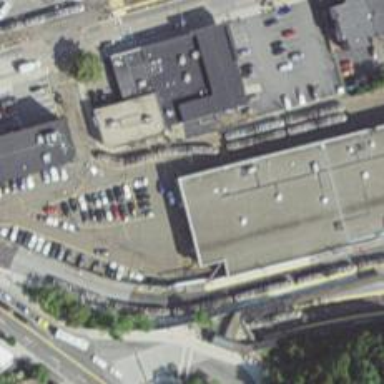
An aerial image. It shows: Light rail tunnel passing through building passage in service yard. The railway is electrified with contact line.